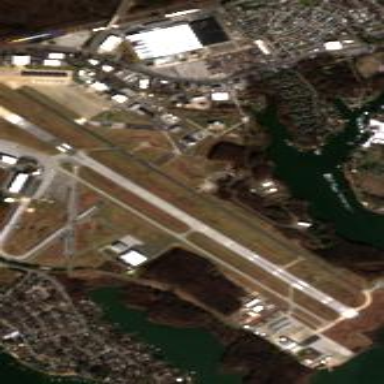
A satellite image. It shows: Runway at airport.